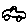
Label: car